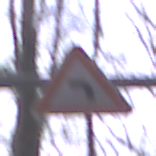
Verkehrszeichen: KurveLinks
Umgebung: Outdoor, Nature
Tageszeit: Midday
Wetter: Overcast
Licht: Natural
Jahreszeit: Autumn
Kontrast: LowContrast